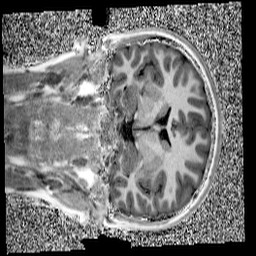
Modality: UNIT1
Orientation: coronal
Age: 10
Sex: female
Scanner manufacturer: siemens
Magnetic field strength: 3 T
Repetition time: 4 s
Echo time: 0.00303 s